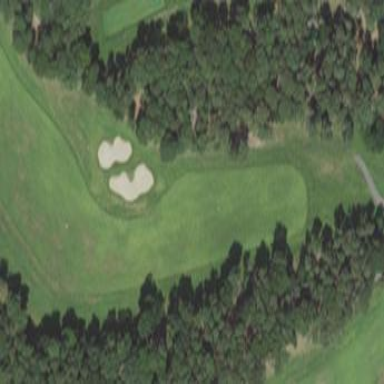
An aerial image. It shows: Golf fairway in the image.